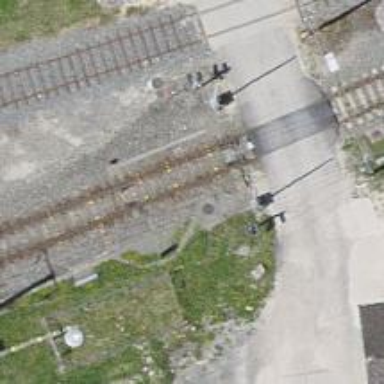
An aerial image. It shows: Railway switch.